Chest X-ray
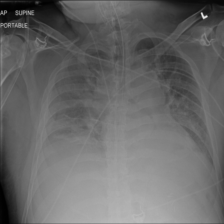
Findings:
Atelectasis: negative
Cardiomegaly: negative
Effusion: positive
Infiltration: positive
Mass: negative
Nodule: negative
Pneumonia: negative
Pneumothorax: negative
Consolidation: negative
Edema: negative
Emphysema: negative
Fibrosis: negative
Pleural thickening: negative
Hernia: negative